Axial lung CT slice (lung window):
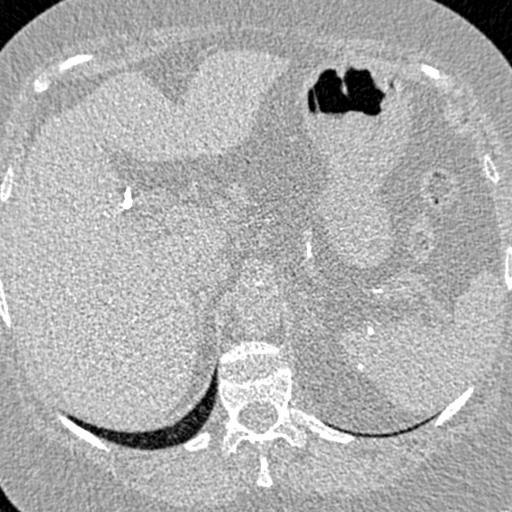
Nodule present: no